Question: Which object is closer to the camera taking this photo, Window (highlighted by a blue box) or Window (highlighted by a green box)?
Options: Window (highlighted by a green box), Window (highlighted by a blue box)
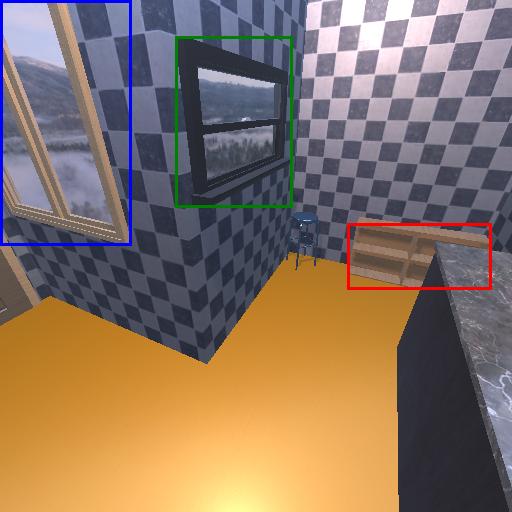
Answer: Window (highlighted by a green box)